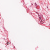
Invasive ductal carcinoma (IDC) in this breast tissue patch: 0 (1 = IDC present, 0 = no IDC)